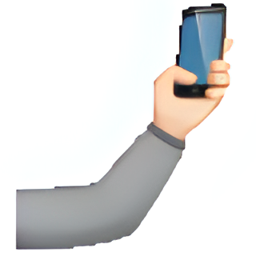
Name: selfie
Emoji: 🤳🏻
Group: People & Body
Sub-group: hand-prop